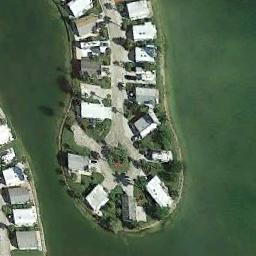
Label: mobile_home_park